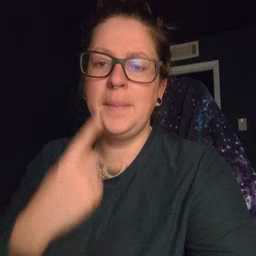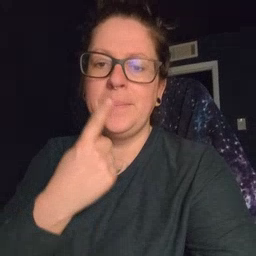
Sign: lips